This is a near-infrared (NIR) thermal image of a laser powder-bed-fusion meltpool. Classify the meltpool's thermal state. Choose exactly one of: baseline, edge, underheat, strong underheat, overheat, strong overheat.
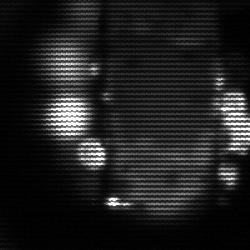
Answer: strong underheat